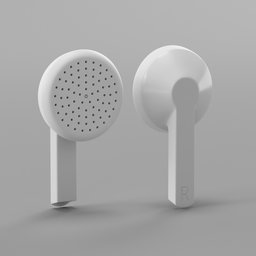
Label: electronics